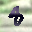
Label: 8